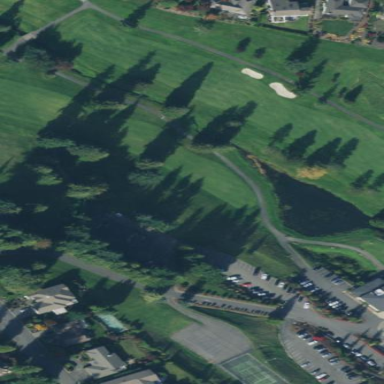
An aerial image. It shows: Water hazard in golf course. The hazard is natural water feature.